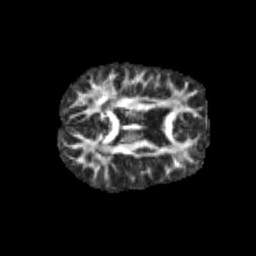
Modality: FA
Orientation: axial
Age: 10
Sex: female
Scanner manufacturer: siemens
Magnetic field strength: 3 T
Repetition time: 3.8 s
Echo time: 0.07 s